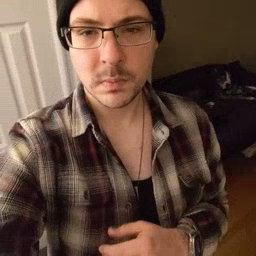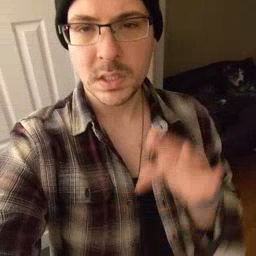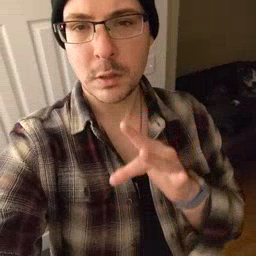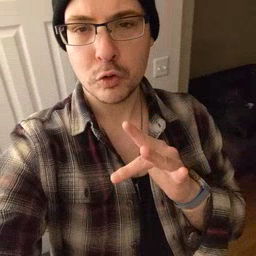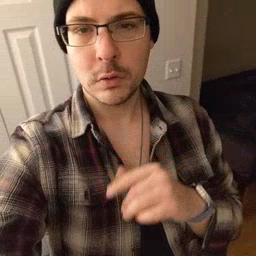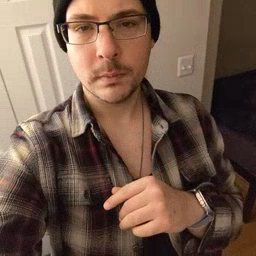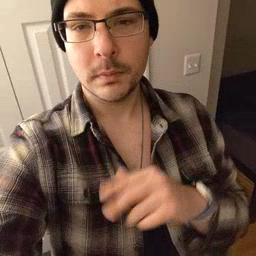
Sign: touch